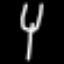
Label: fork